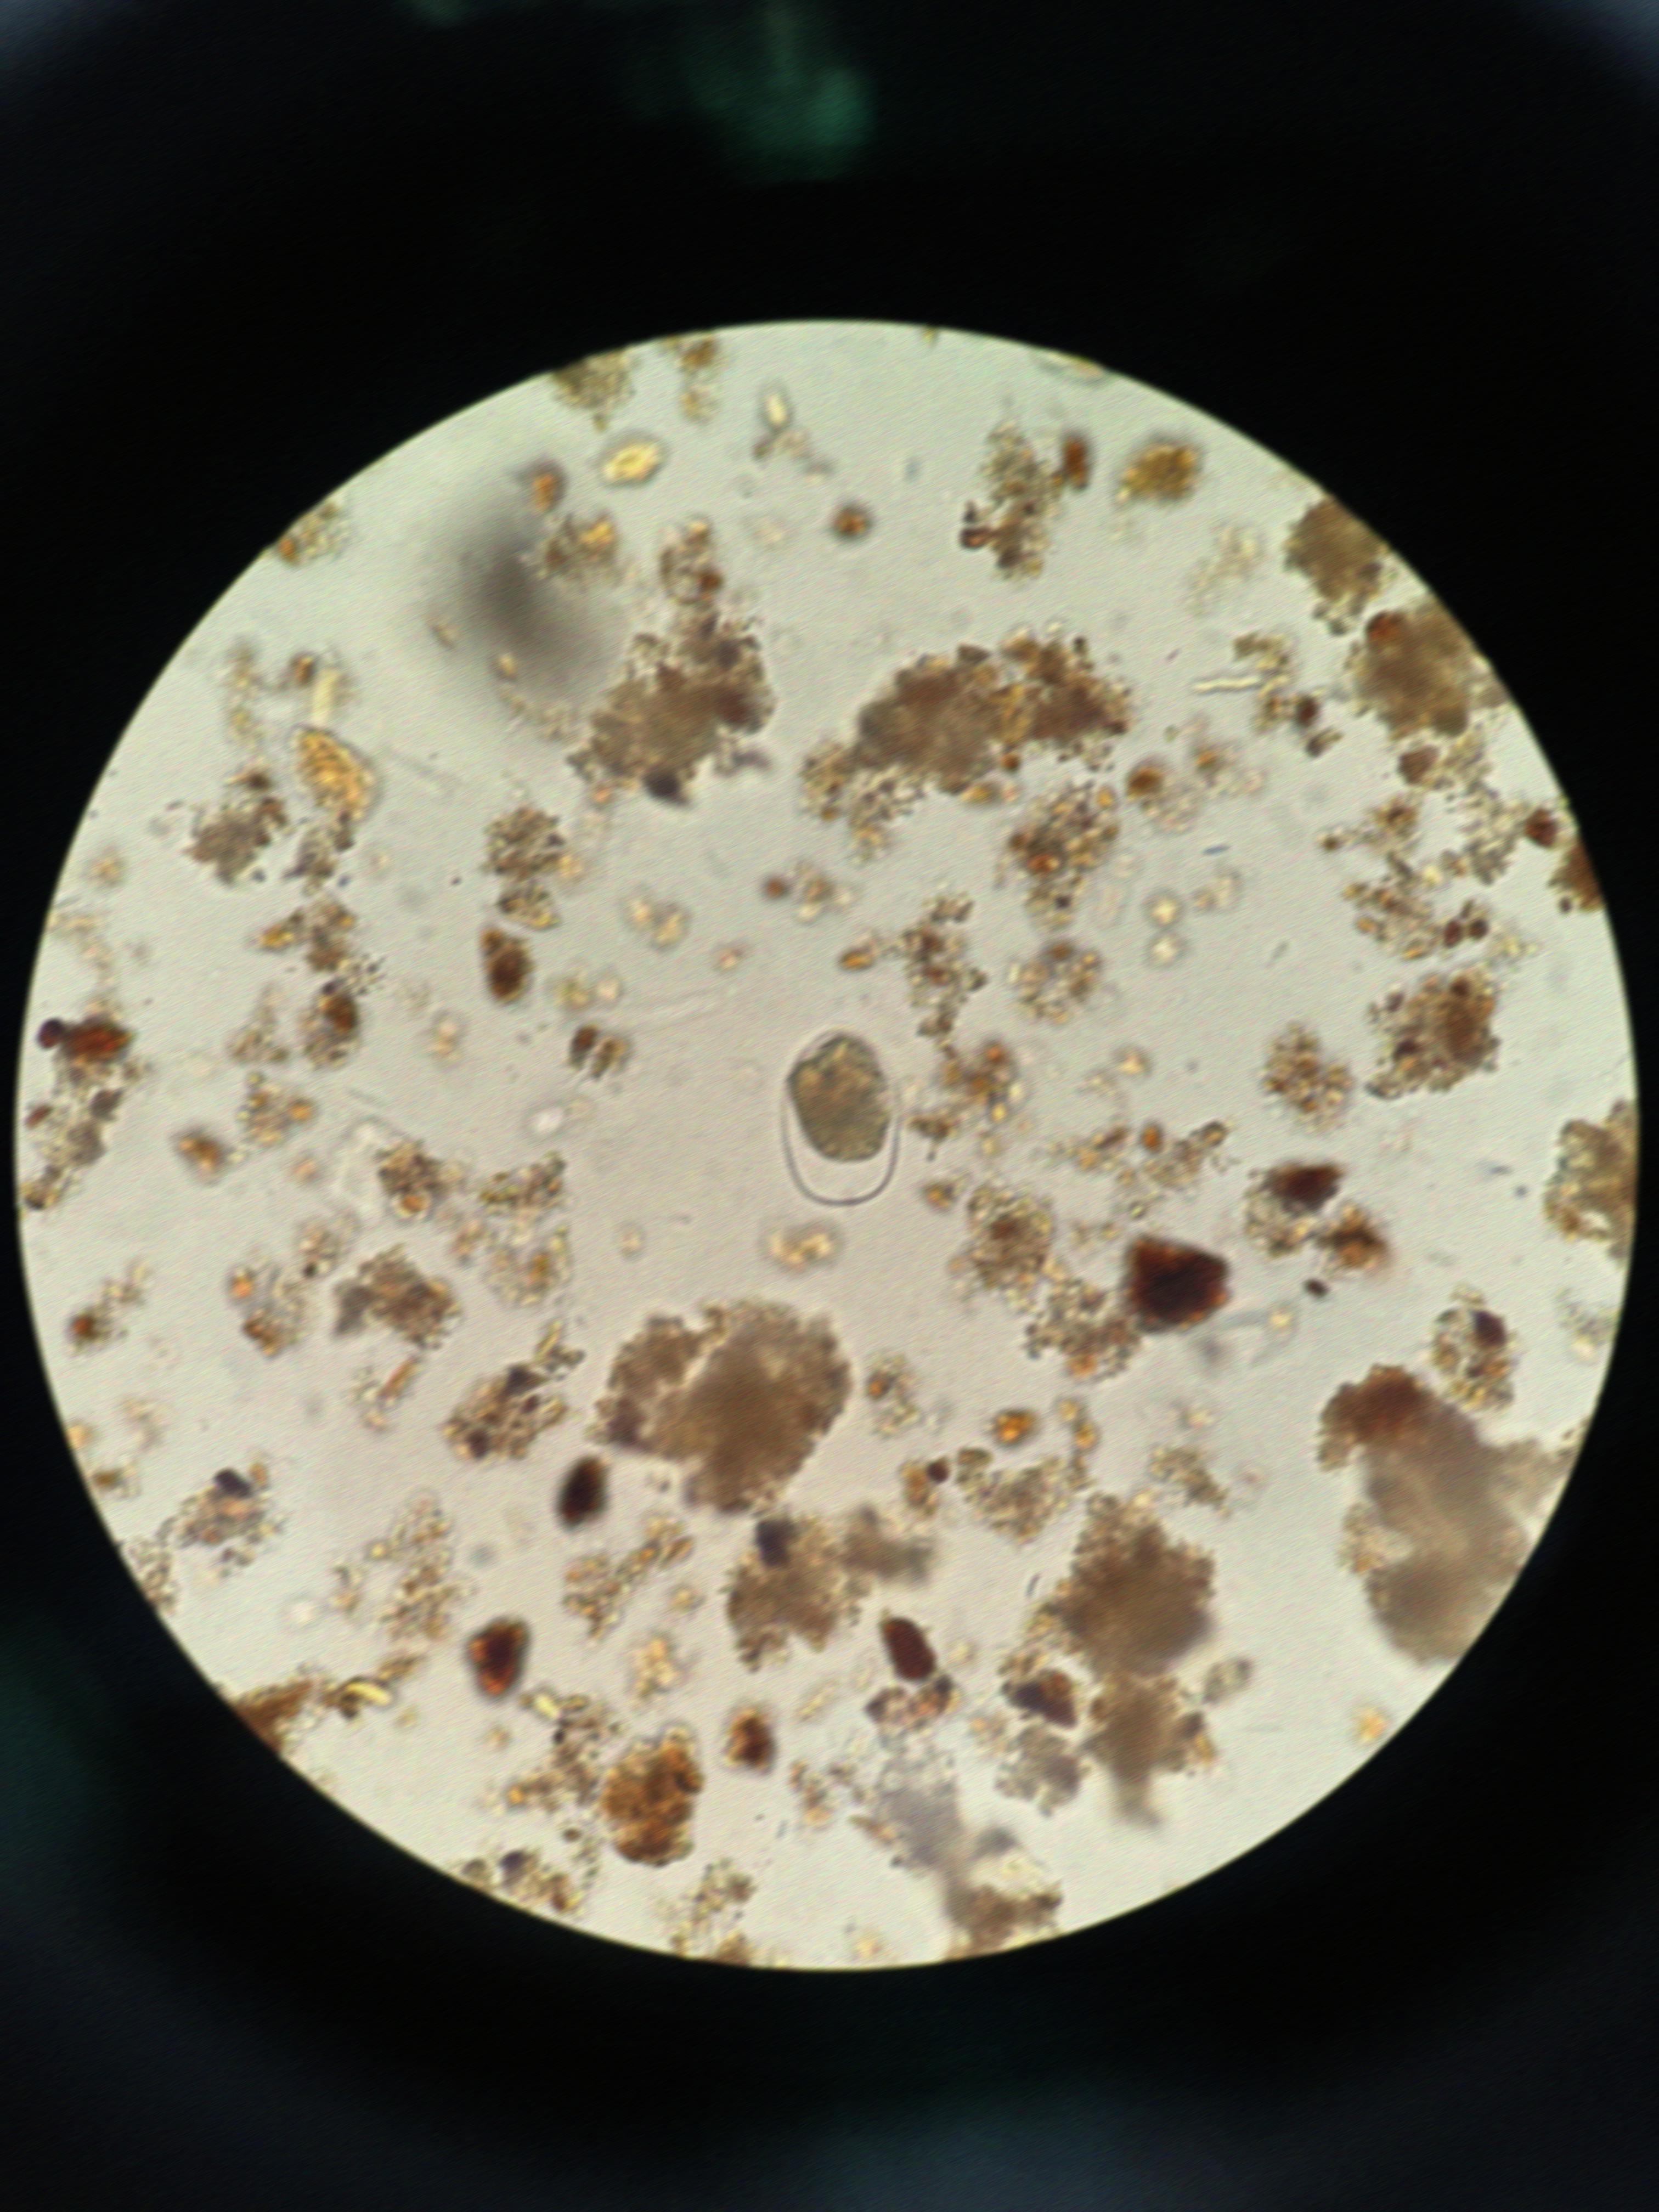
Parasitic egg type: Hookworm egg